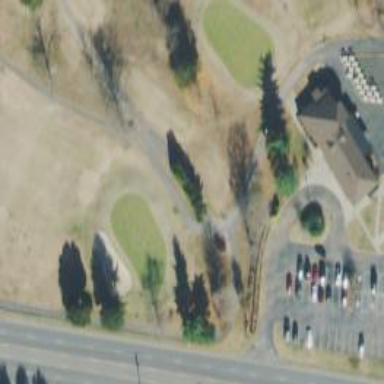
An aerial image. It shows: Service road used as golf cart path.